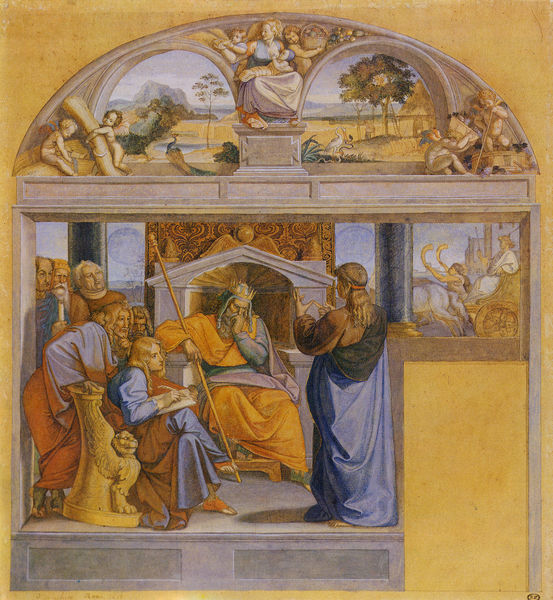
Titel: Joseph deutet die Träume Pharaos
Künstler: Peter Cornelius
Standort: Berlin
Institution: Alte Nationalgalerie
Schlagwörter: baum, berg, blau, feder, felsen, flügel, gemälde, gott, himmel, mann, meer, nackt, schatten, umhang, vogel, wasser, weiß, aquarell, bäume, gelb, landschaft, menschen, ocker, see, braun, fenster, frau, geste, grau, licht, männer, orange, pfeiler, schwarz, skizze, stuhl, szene, säule, säulen, zeichnung, ausblick, gebäude, rot, tier, beige, malerei, versammlung, alt, bart, blond, gesichter, richter, wand, architektur, band, bibel, bärtig, falten, sockel, stein, bild, füllhorn, gelehrte, feld, ferne, vögel, weite, kirche, boden, gewand, gold, haare, mantel, redner, sitzend, stehend, gewänder, mutter, krone, kinder, pferd, pferde, engel, garten, putto, statue, sommer, papier, bogen, italien, stab, ernte, weizen, berge, fels, giebel, lila, violett, kutsche, haarband, figuren, rad, rundbogen, wagen, kuppel, romantik, kaiser, könig, thron, ornamente, wandmalerei, korb, stufen, nachdenklich, nachdenken, bögen, buch, palast, traum, nd, herrscher, pfau, trohn, allegorie, entwurf, schimmel, fensterbild, stift, rom, halbrund, rolle, segmentbogen, fries, villa, kalotte, nimbus, jesus, schreiben, altes testament, götter, zeus, fresken, historienmalerei, greif, historismus, posaunen, tempel, löwe, sockelfigur, männder, heilige, muschel, trompeten, fresko, fanfare, karl, ähren, schreiber, streitwagen, sekretär, putten, maria, schwind, wandbild, zuhörer, putti, petrus, weise, zeichner, fresco, josef, joseph, zepter, szepter, sphinx, ägypten, gebälk, bauwerk, tympanon, torbögen, lünette, lunetten, rundgiebel, senat, italienisch, berater, beratung, rat, daniel, storch, überlegen, lukasbund, thronen, einzug, cornelius, grübeln, lauschen, notieren, thronsaal, klug, garbe, biblische szene, tora, pharao, caritas, ratgeber, peter cornelius, gleichnis, salomon, protokoll, aufschreiben, buchkunst, szuhl, köig, richtspruch, sibylle, freskiert, sybille, wahrsager, jpseph, lukasbrüder, 1600, vorsprechen